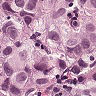
Metastatic tissue present: yes